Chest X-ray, AP view. Patient: 43 years old, sex F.
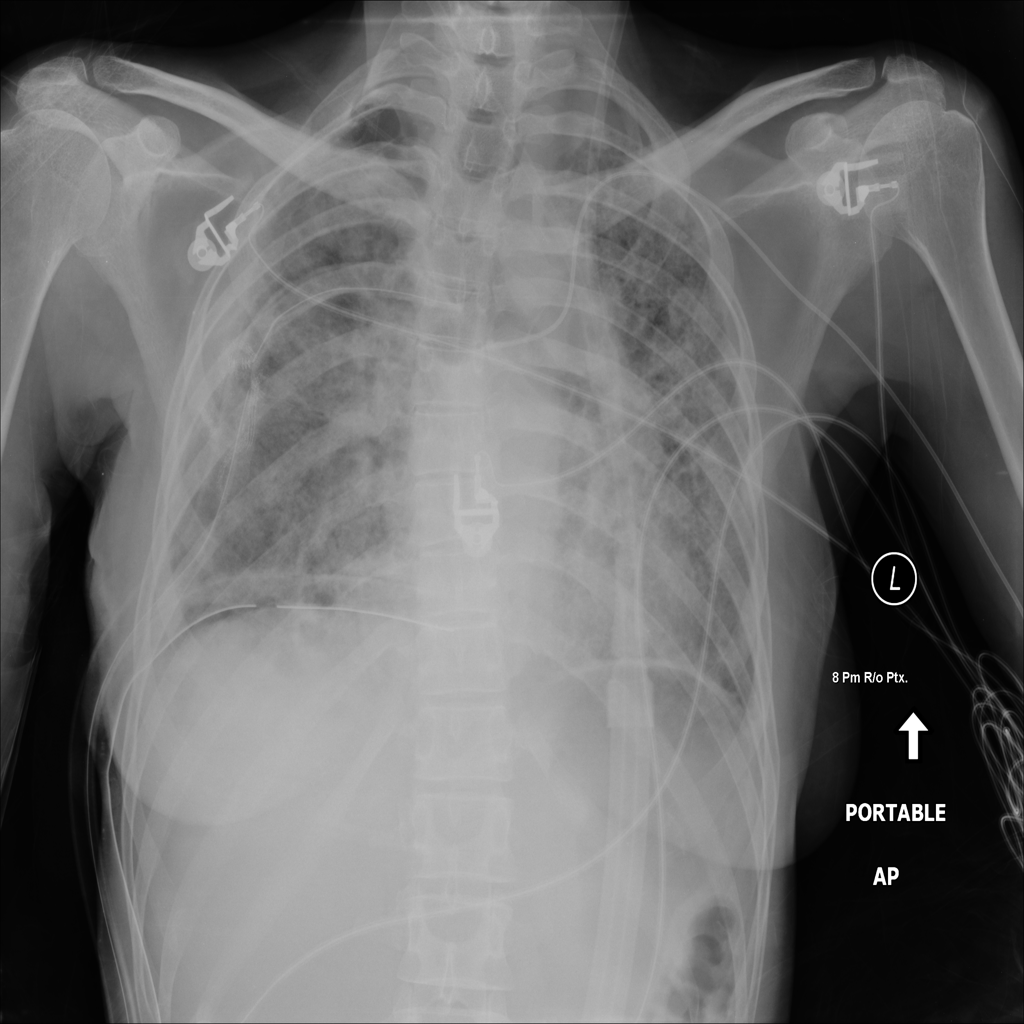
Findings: Infiltration